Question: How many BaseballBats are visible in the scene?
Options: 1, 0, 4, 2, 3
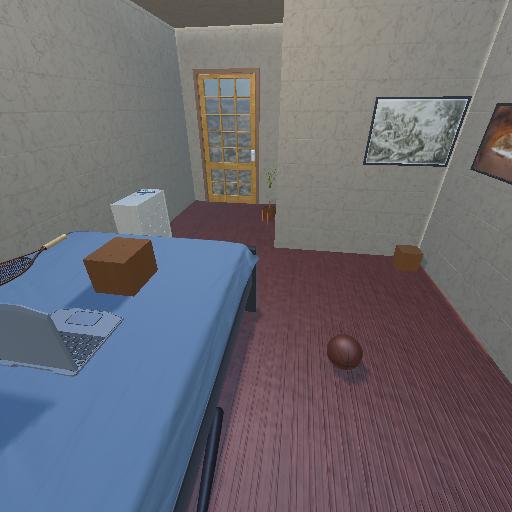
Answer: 1